Question: I'm having a really weird issue with some content that is being inserted with ajax within a 'pageinit' event.

Here is the method:
'''
populateBusRoutesList : function() {
var list = $('ul#bus-routes-list'), content = '';
$.each(BuSeViCi.busRoutes, function(i, route){
content += '<li>' +
'<a href="#" class="view-stops" data-number="'+ route.number+'">' +
'<img src="'+ route.img +'">' +
'<h3 class="ui-li-stops">'+ route.name +'</h3>'+
'</a></li>';
});
$(content).appendTo(list);
list.listview('refresh');
list.trigger('updatelayout');
}
'''
The 'updatelayout' trigger has no effect in code but I just was trying to solve the weird behaviour. I've noticed that if I resize the browser, the problem get's solved.
Does anyones know why this happens?
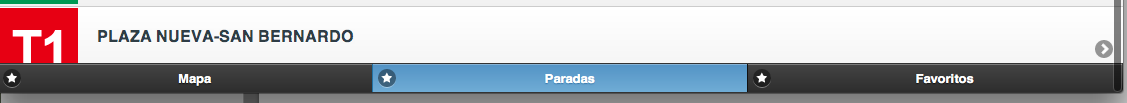
Answer: Seems to be a bug in jQM - github.com/jquery/jquery-mobile/issues/4219
It should be fixed for the next release